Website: lowes
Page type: customer-info-address
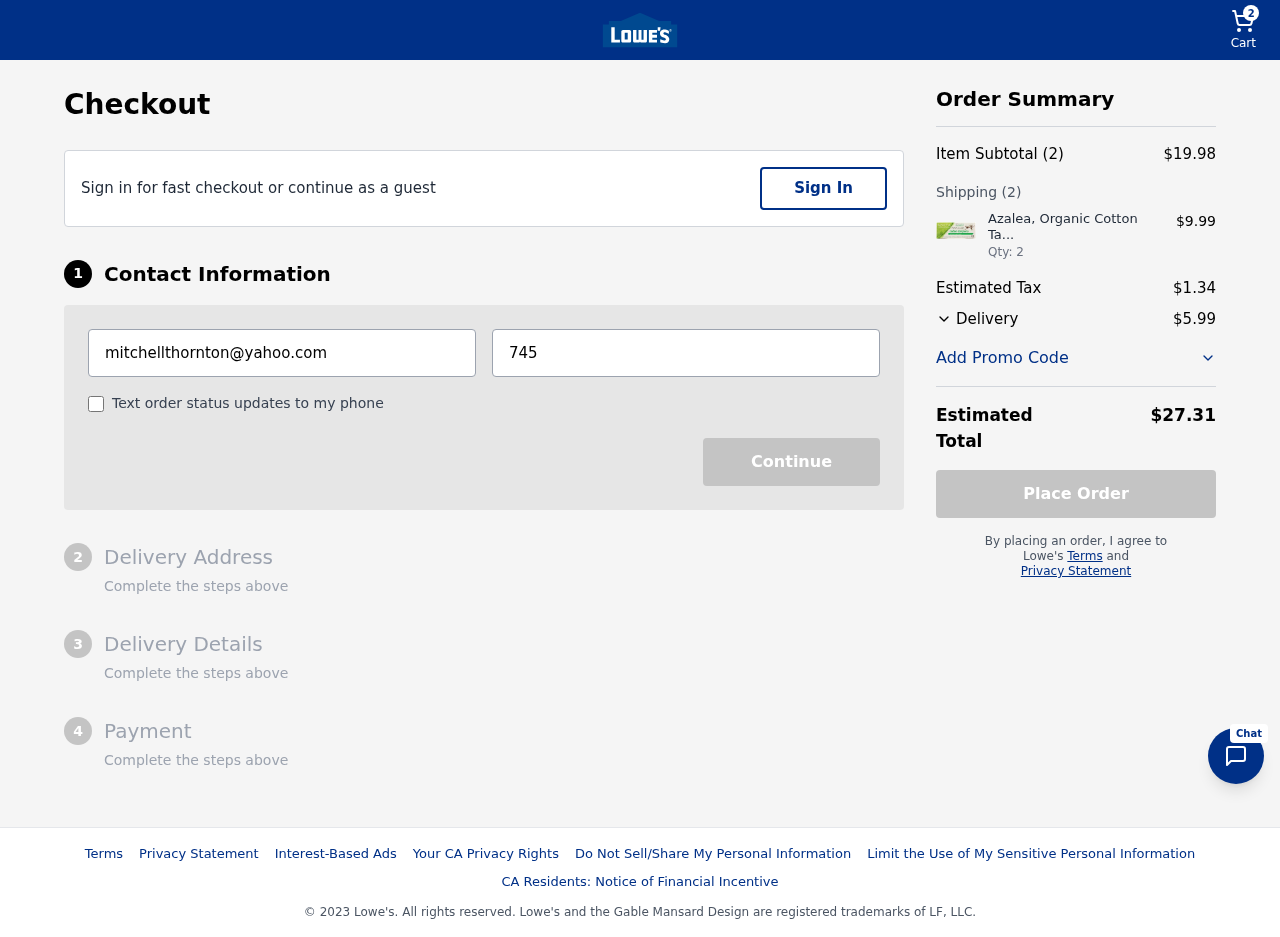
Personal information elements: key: PII_EMAIL
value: mitchellthornton@yahoo.com
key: PII_PHONE
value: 7454097480
Product elements: key: PRODUCT1_NAME
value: Azalea, Organic Cotton Tampons without Applicator, Super, 20 ct
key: PRODUCT1_PRICE
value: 9.99
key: PRODUCT1_QUANTITY
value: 2
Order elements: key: ORDER_NUM_ITEMS
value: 2
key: ORDER_SUBTOTAL
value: $19.98
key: ORDER_NUM_ITEMS2
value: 2
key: ORDER_TAX
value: $1.34
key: ORDER_SHIPPING_COST
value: $5.99
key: ORDER_TOTAL
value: $27.31